Question: I used jquery and css to create a 2 column layout. One column is with div main-content, the other is sidebar.
The jquery code is
'''
var divone = jQuery(".main-content").height();
var divtwo = jQuery(".sidebar").height();
var mainheight = $(window).height() - $('header').height() - $('footer').height();
jQuery(".main-content").height(mainheight);
jQuery(".sidebar").height(mainheight);
'''
The demo is at <URL>
My question is that it only works well in firefox and chrome. It is messed up in IE 10.
I hope that it works in all major browsers. Thanks for help.

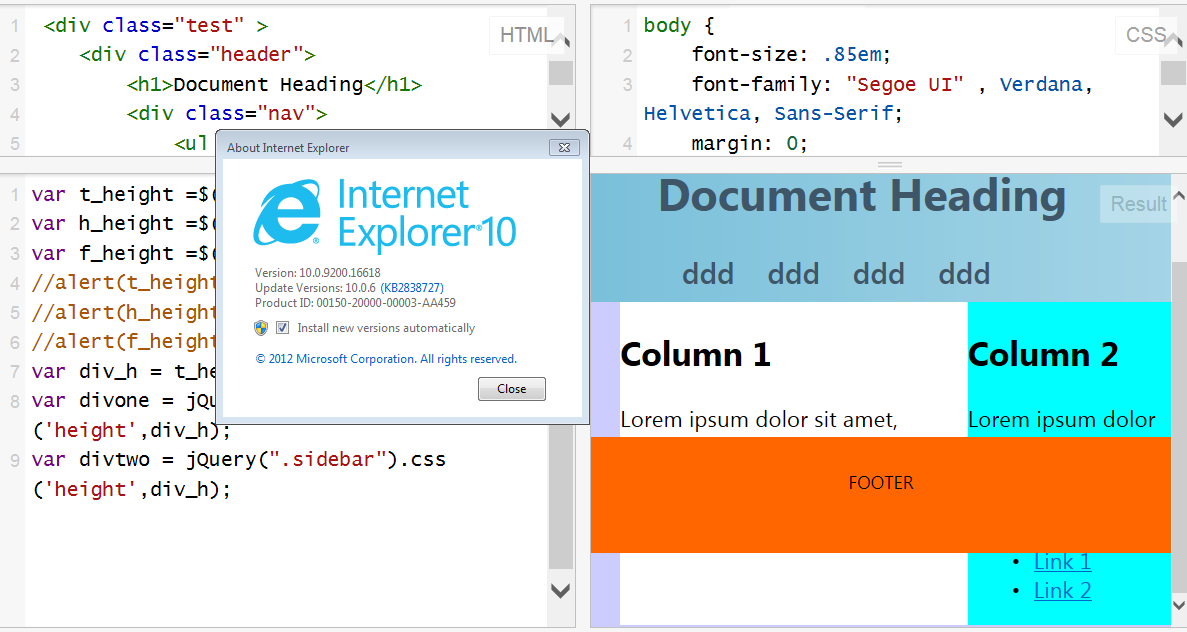
Answer: well i made an edit to <URL>
'''
var t_height =$('html').height();
var h_height =$('.header').height();
var f_height =$('footer').height();
alert(t_height)
alert(h_height)
alert(f_height)
var div_h = t_height-h_height-f_height;
var divone = jQuery(".main-content").css('height',div_h);
var divtwo = jQuery(".sidebar").css('height',div_h);
'''
but suddenky i realized that your example also worked for me in IE10
made some changes to 'html', but they are not nessesary